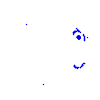
Particle: kaon